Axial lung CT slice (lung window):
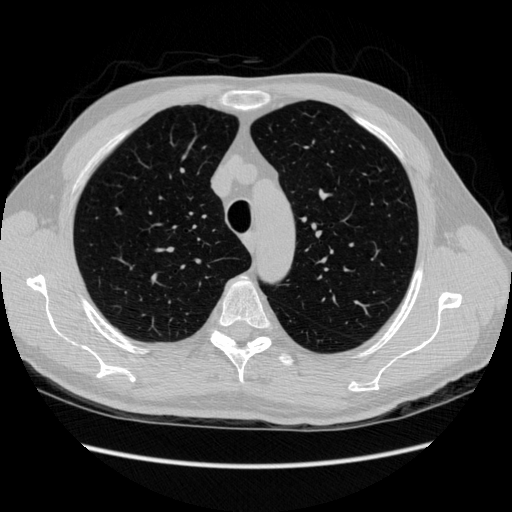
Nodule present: no